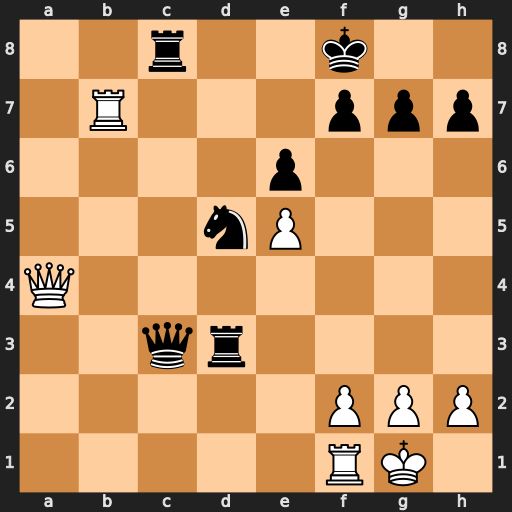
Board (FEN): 2r2k2/1R3ppp/4p3/3nP3/Q7/2qr4/5PPP/5RK1
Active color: w
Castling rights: -
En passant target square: -
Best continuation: Qd7 Nc7 Qxc8+